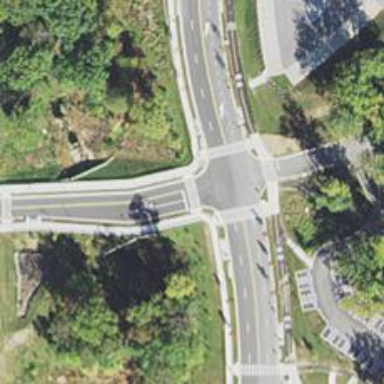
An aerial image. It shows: Uncontrolled crossing along footway.